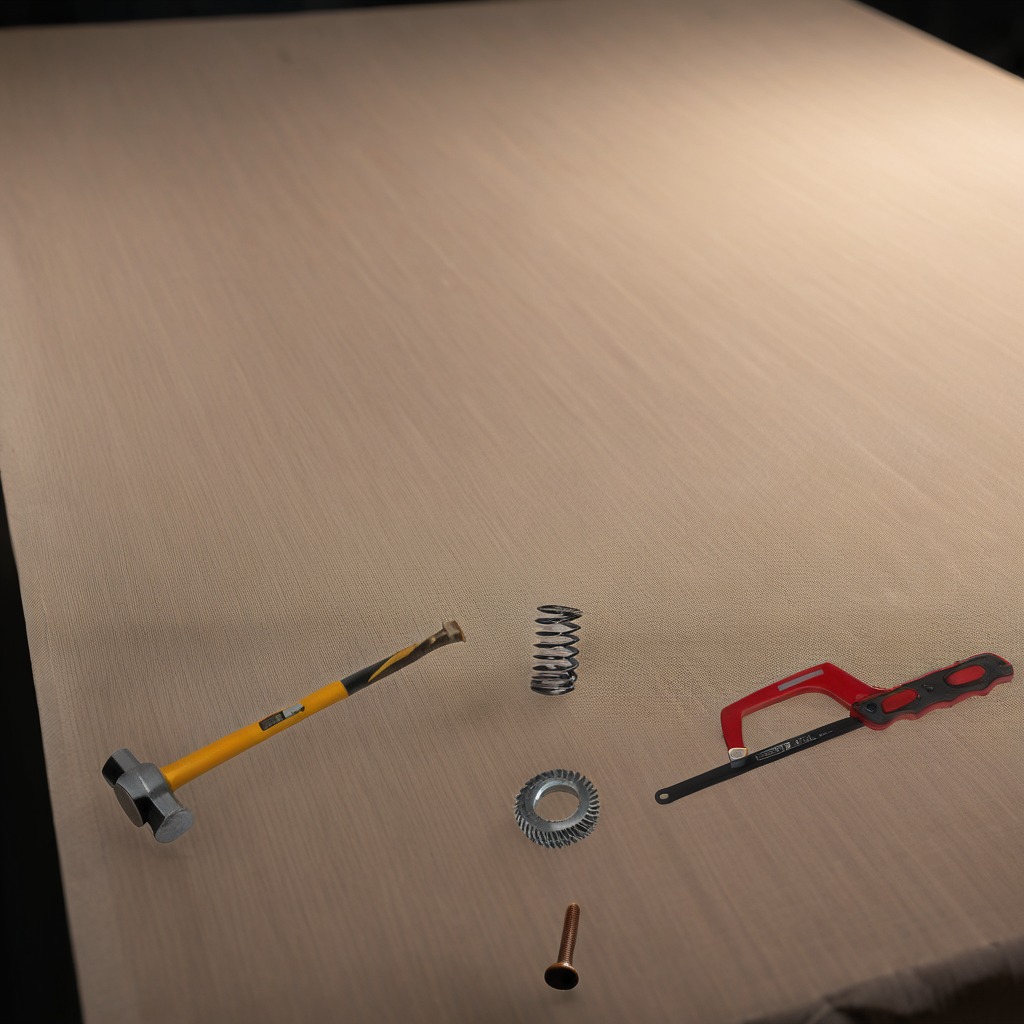
A metal saw is lying on a wooden table.